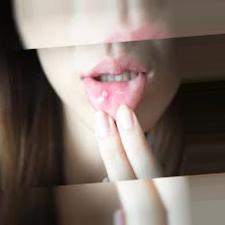
Condition: Mouth Ulcer